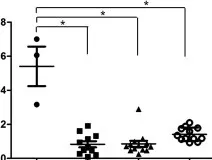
Expression analysis. HOXA9 are over-expressed in the present patient with NUP98/HOXA13. BC1 and BC2: two other cases of Ph + blast crisis CML with additional karyotypic aberrations over-expressing MSI2 but not HOXA9. Expression values were referred to the average of two references. Fluorescence data were analyzed with the Second Derivative Maximum method; gene expression was expressed as Cp (Crossing point) values.
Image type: pathology (masson_trichrome)